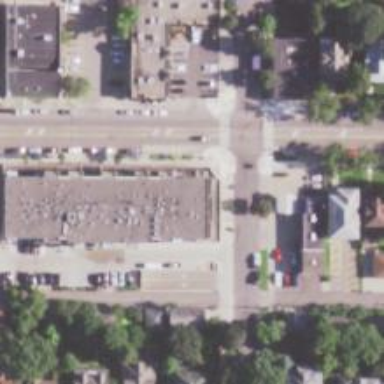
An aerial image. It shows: Pharmacy providing healthcare services.